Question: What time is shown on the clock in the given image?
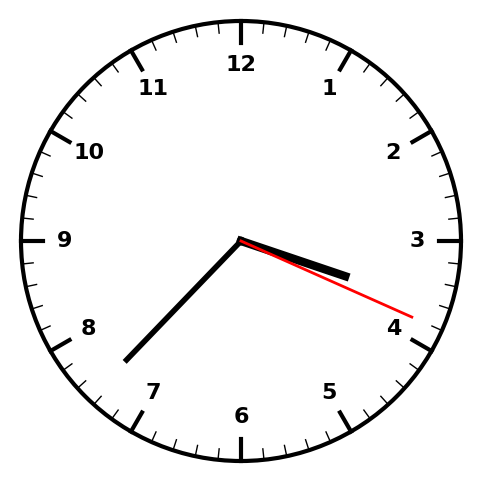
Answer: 03:37:19